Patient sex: M
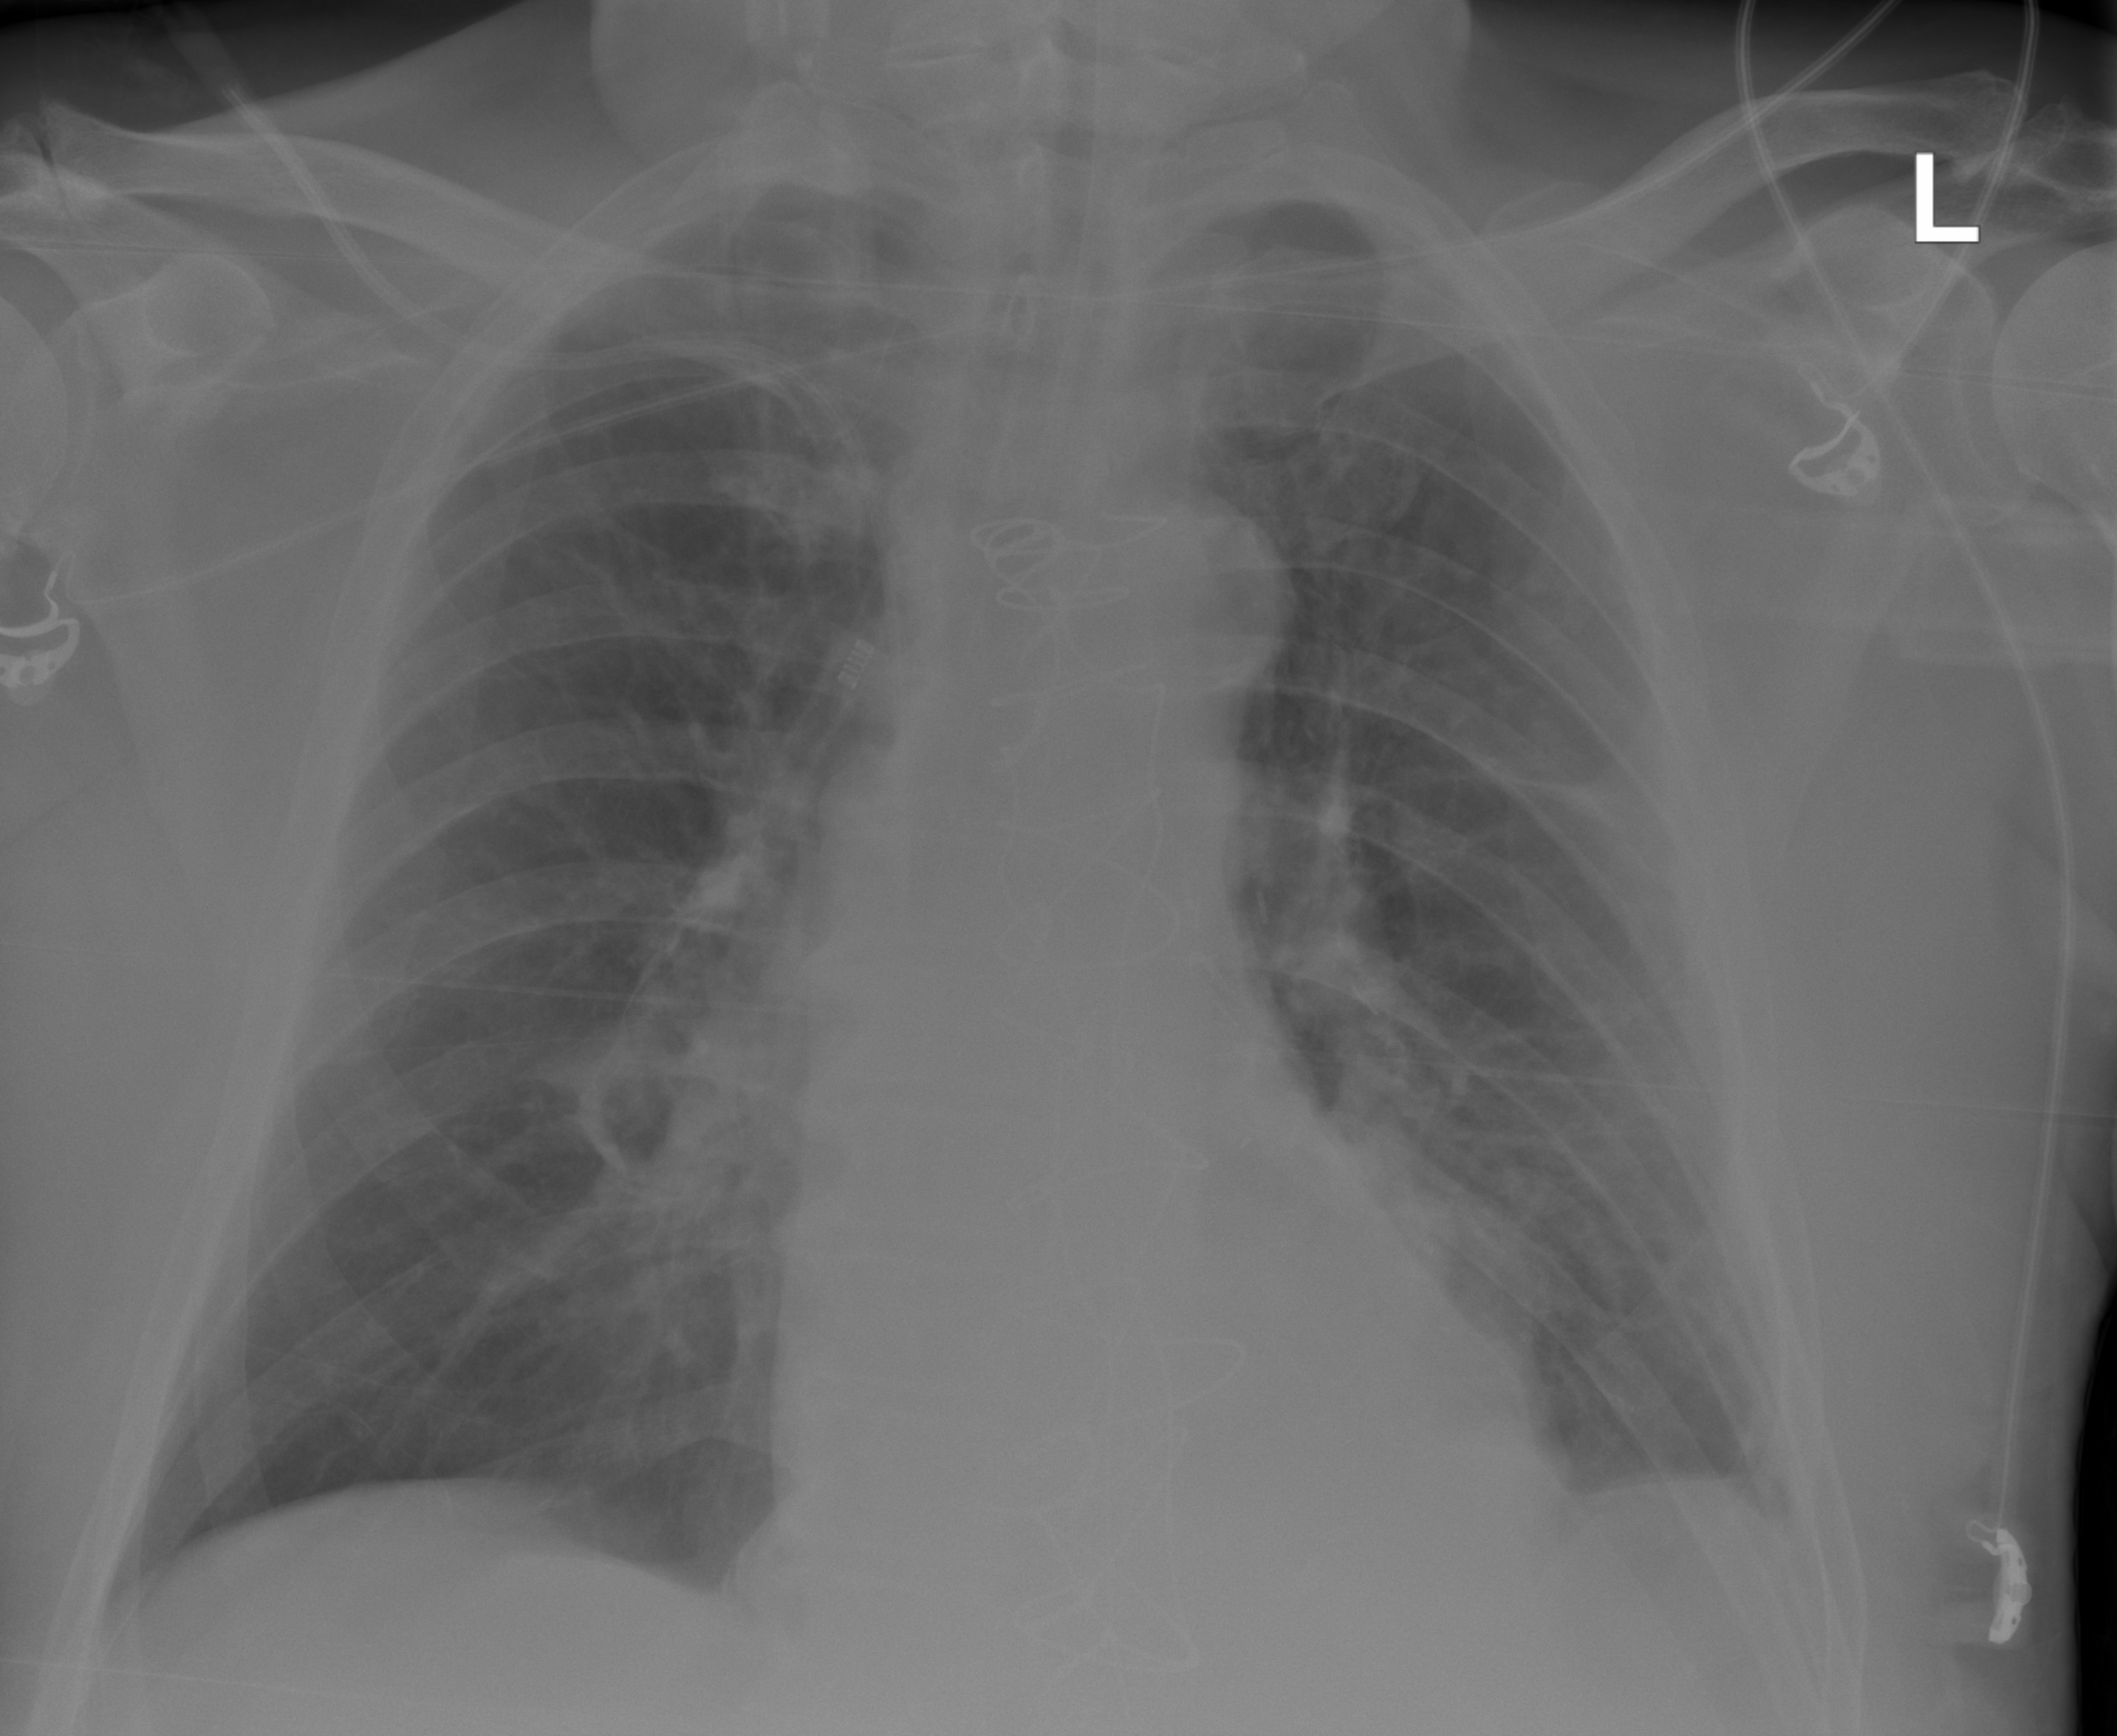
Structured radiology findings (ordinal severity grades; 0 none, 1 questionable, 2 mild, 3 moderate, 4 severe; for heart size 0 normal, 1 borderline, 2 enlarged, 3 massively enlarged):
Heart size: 1
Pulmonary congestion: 0
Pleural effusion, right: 0
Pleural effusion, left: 0
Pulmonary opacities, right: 0
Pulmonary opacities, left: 0
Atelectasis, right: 2
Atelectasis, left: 2